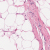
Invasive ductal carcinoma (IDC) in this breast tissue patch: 0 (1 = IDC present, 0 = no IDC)